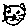
Label: cat